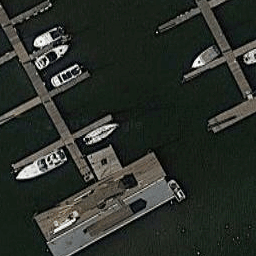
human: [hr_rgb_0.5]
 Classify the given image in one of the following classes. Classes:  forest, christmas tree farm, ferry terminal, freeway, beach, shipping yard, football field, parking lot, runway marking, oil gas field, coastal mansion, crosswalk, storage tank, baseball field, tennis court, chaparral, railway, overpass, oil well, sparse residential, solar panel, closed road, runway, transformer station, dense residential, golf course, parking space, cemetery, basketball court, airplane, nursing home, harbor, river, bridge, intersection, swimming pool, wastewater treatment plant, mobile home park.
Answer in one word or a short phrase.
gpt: harbor